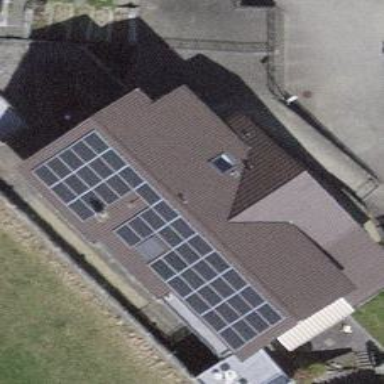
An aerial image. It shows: Solar power generator.